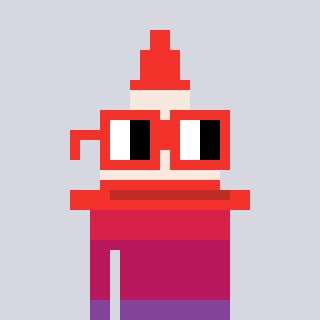
a pixel art character with square red glasses, a cone-shaped head and a gunk-colored body on a cool background